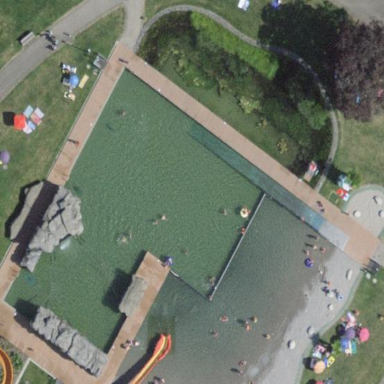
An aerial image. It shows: Swimming pool located in leisure land.